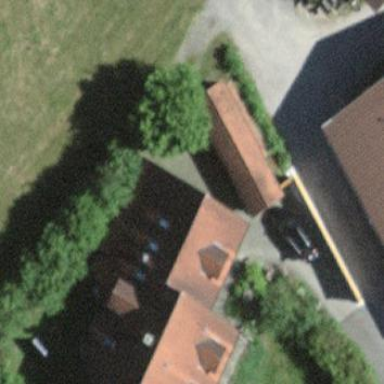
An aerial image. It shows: Residential building.